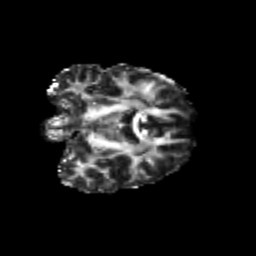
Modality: FA
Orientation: coronal
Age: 23
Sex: female
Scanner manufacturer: siemens
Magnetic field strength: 3 T
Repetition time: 3.5 s
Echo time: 0.104 s